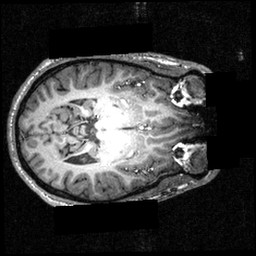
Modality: T1w
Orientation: axial
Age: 23
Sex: male
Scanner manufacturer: siemens
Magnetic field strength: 3.951 T
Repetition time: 1.5 s
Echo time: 0.00335 s